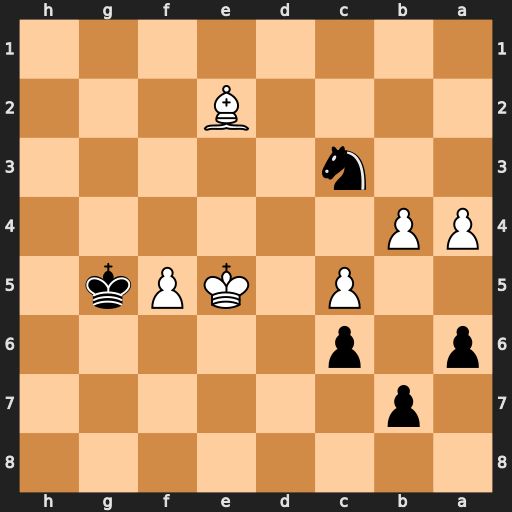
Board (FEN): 8/1p6/p1p5/2P1KPk1/PP6/2n5/4B3/8
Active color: b
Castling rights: -
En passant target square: -
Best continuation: Nxe2 f6 Kg6